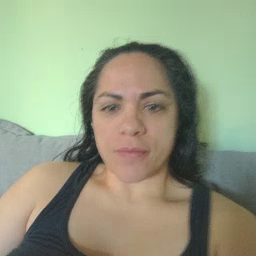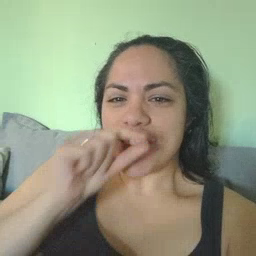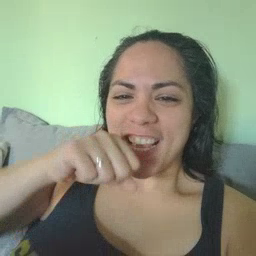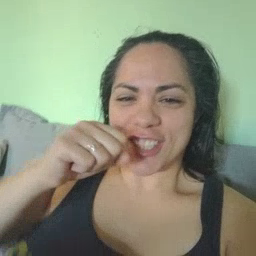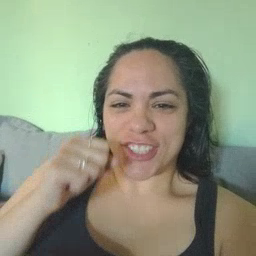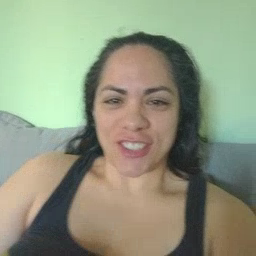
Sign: hen